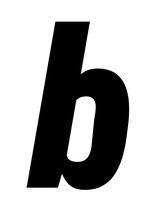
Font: Roboto-Italic_Condensed_Black_Italic